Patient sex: M
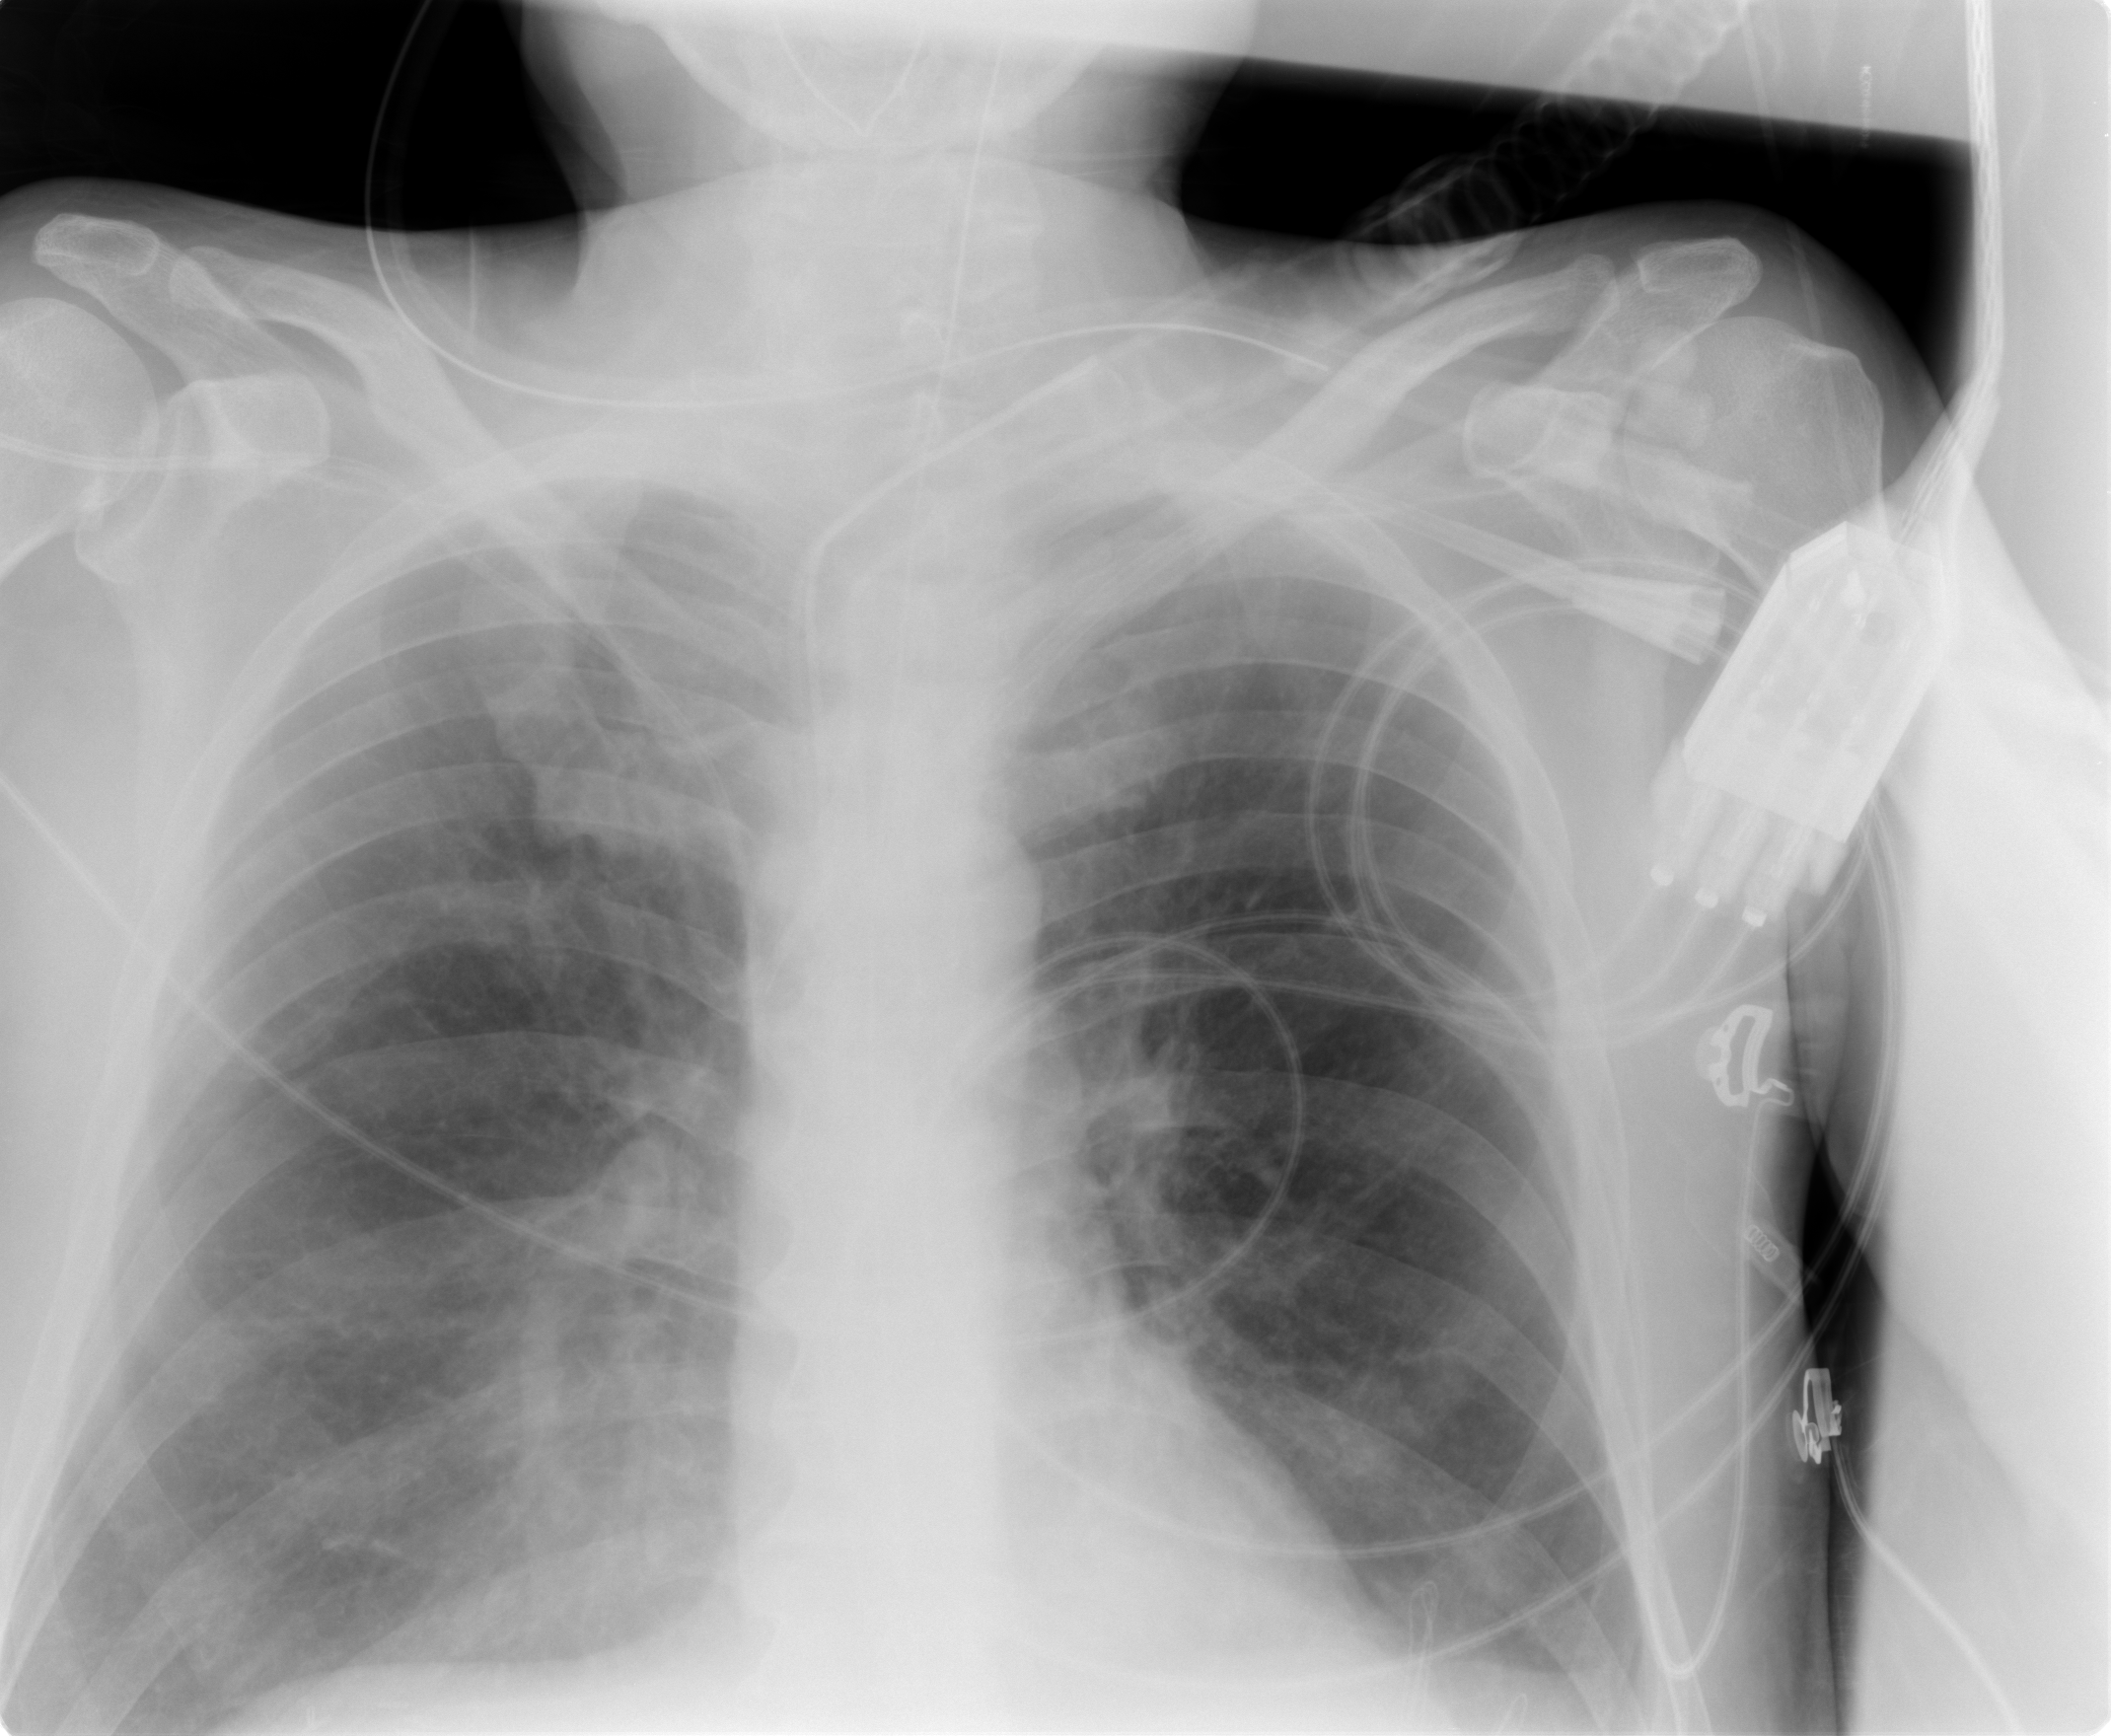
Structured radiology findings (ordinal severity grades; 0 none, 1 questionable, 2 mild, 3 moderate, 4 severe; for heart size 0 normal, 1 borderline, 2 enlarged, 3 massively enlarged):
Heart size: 0
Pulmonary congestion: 1
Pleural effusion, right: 2
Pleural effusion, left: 2
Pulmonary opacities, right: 2
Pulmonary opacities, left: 0
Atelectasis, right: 2
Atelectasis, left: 1